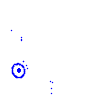
Particle: kaon